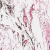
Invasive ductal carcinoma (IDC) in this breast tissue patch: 0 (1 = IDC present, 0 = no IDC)